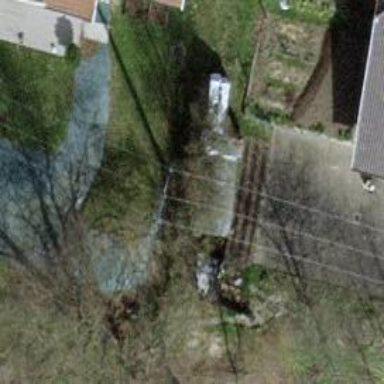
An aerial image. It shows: Minor power line with 3 cables.